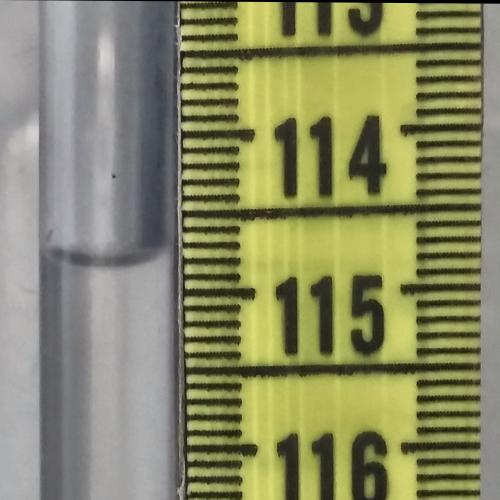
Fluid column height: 114.8 cm